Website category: university
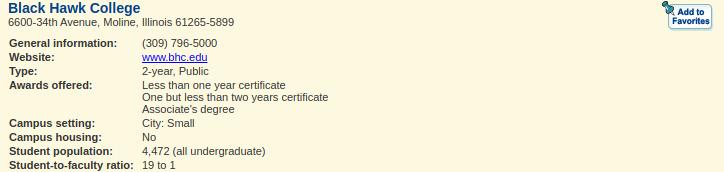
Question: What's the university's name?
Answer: Black Hawk College

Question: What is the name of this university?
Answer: Black Hawk College

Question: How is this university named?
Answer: Black Hawk College

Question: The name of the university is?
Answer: Black Hawk College

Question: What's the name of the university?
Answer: Black Hawk College

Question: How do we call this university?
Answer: Black Hawk College

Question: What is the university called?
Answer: Black Hawk College

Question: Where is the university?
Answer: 6600-34th Avenue, Moline, Illinois 61265-5899

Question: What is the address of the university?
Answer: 6600-34th Avenue, Moline, Illinois 61265-5899

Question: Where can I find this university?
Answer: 6600-34th Avenue, Moline, Illinois 61265-5899

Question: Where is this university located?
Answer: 6600-34th Avenue, Moline, Illinois 61265-5899

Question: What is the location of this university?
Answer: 6600-34th Avenue, Moline, Illinois 61265-5899

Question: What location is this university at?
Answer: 6600-34th Avenue, Moline, Illinois 61265-5899

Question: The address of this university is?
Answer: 6600-34th Avenue, Moline, Illinois 61265-5899

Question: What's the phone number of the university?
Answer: (309) 796-5000

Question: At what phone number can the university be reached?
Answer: (309) 796-5000

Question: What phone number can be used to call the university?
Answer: (309) 796-5000

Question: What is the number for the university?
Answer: (309) 796-5000

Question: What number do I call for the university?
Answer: (309) 796-5000

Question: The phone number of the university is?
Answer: (309) 796-5000

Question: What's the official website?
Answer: www.bhc.edu

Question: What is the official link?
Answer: www.bhc.edu

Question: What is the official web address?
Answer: www.bhc.edu

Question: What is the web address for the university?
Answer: www.bhc.edu

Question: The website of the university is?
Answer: www.bhc.edu

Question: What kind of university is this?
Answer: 2-year, Public

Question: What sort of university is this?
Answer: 2-year, Public

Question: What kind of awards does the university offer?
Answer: Less than one year certificate One but less than two years certificate Associate's degree

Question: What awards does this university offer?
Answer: Less than one year certificate One but less than two years certificate Associate's degree

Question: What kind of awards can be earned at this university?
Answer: Less than one year certificate One but less than two years certificate Associate's degree

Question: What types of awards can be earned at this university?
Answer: Less than one year certificate One but less than two years certificate Associate's degree

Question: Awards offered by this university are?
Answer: Less than one year certificate One but less than two years certificate Associate's degree

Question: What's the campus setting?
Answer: City: Small

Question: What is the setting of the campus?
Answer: City: Small

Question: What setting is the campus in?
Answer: City: Small

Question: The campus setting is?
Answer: City: Small

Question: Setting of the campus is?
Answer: City: Small

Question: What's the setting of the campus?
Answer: City: Small

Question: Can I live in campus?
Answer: No

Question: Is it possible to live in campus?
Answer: No

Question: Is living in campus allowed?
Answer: No

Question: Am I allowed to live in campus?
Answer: No

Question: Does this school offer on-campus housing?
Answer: No

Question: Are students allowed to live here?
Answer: No

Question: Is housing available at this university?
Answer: No

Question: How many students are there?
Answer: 4,472 (all undergraduate)

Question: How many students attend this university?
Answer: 4,472 (all undergraduate)

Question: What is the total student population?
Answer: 4,472 (all undergraduate)

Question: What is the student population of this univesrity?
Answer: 4,472 (all undergraduate)

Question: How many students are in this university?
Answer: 4,472 (all undergraduate)

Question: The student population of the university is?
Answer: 4,472 (all undergraduate)

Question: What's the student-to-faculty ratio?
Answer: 19 to 1

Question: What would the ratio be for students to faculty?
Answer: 19 to 1

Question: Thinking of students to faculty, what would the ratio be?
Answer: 19 to 1

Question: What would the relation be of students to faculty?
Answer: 19 to 1

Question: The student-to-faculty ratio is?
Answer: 19 to 1

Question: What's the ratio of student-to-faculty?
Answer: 19 to 1

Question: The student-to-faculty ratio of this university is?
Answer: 19 to 1